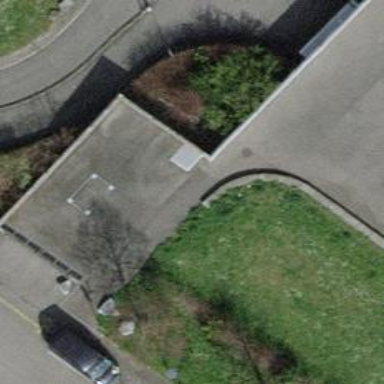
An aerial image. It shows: Wall barrier.